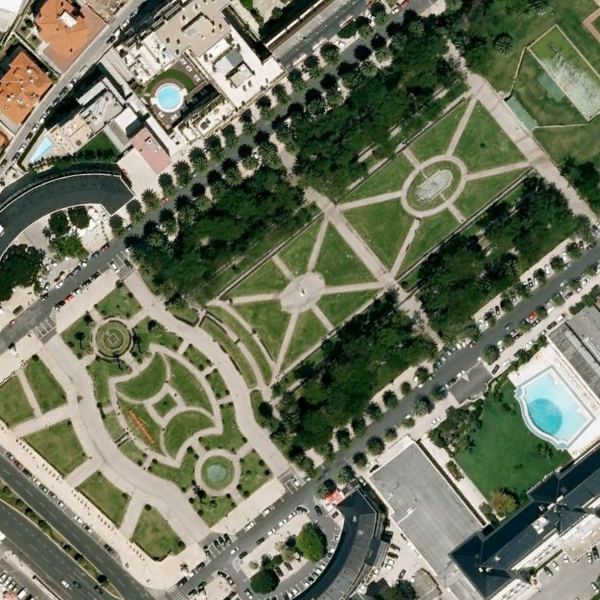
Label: Square